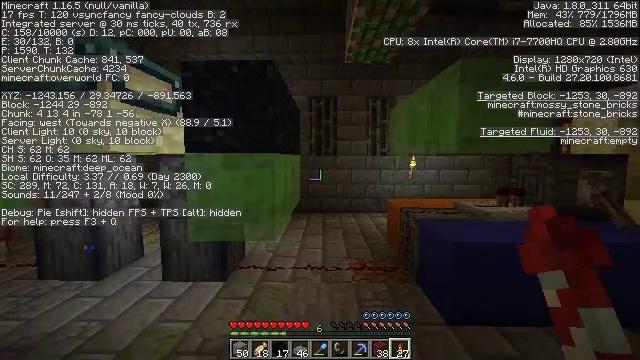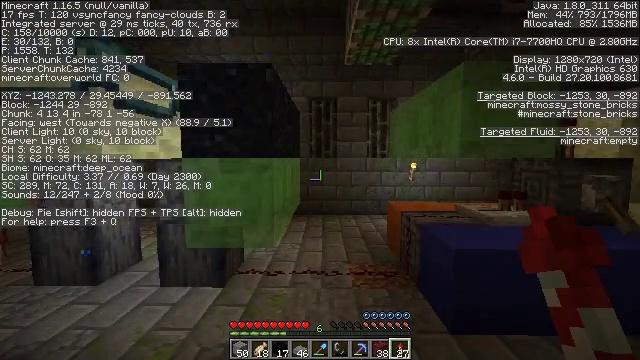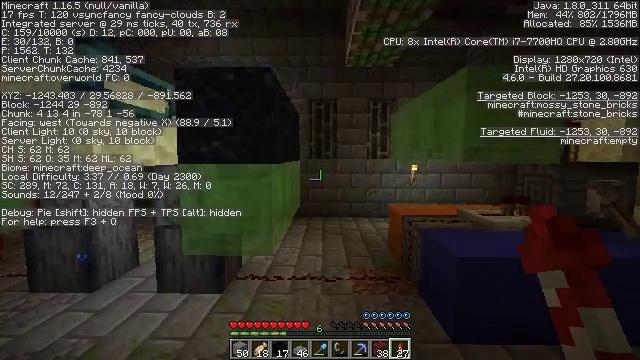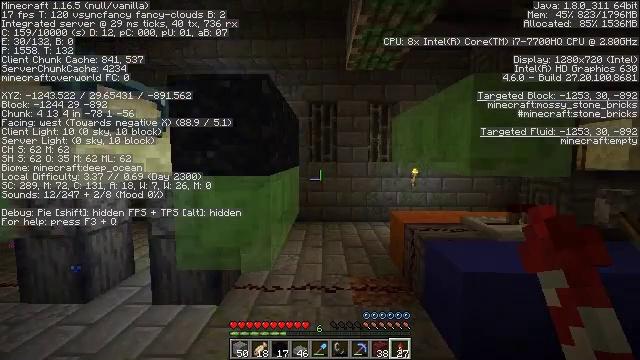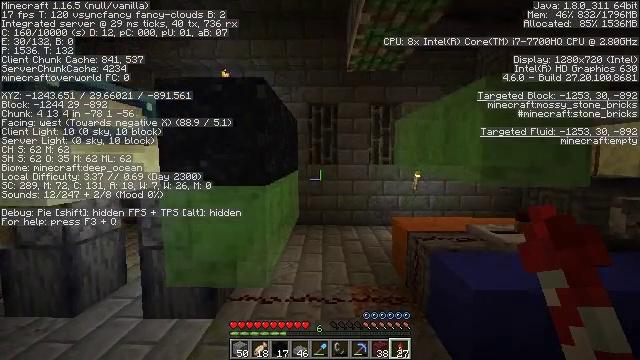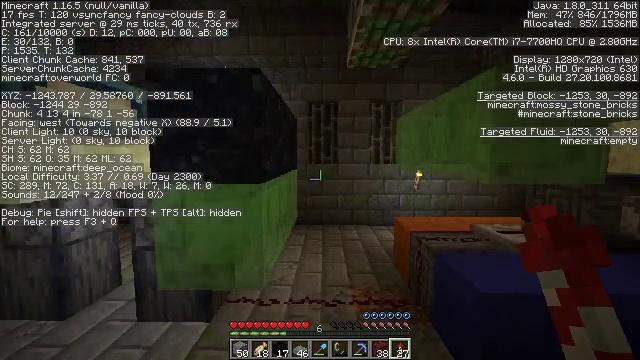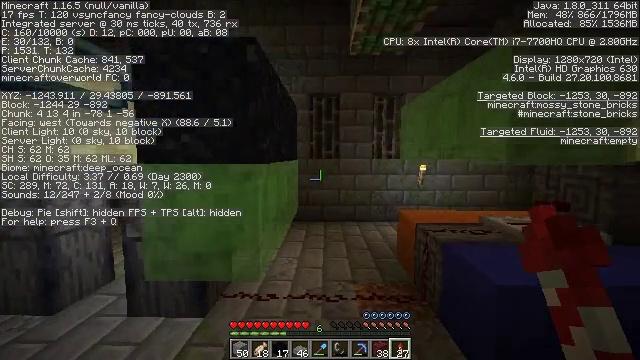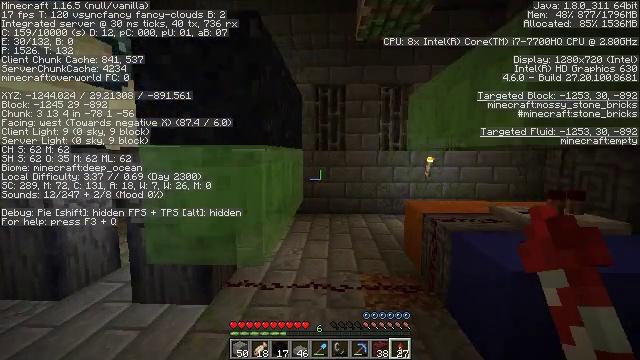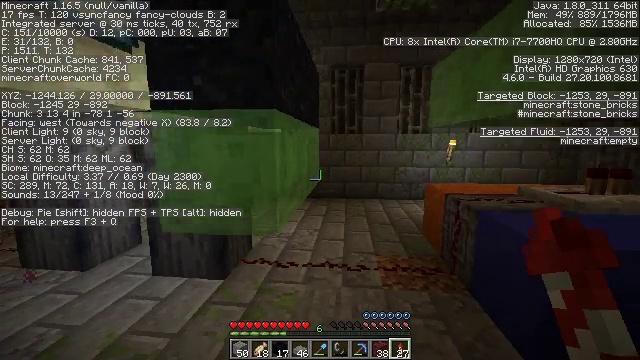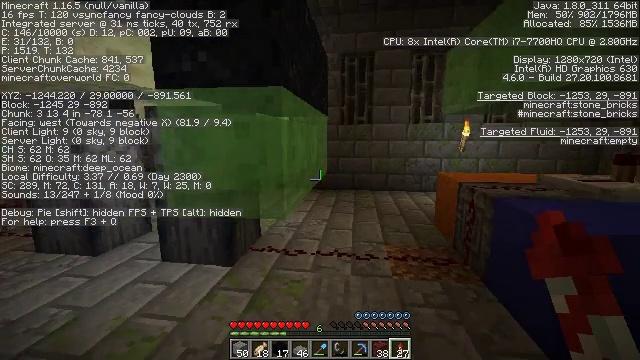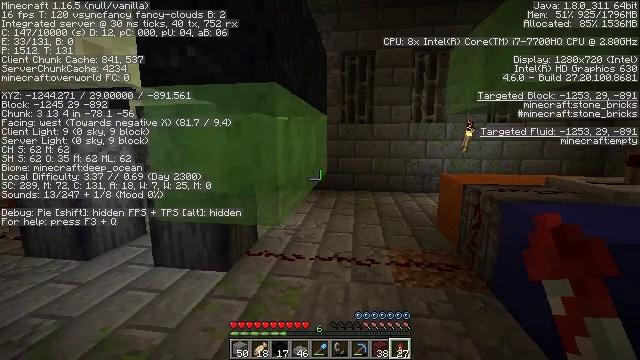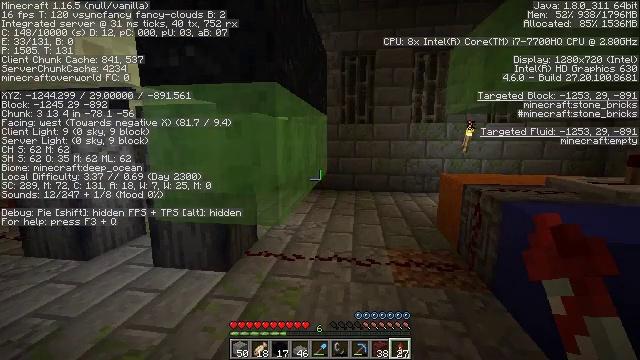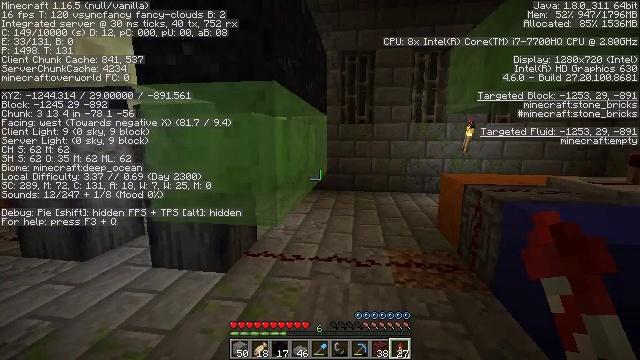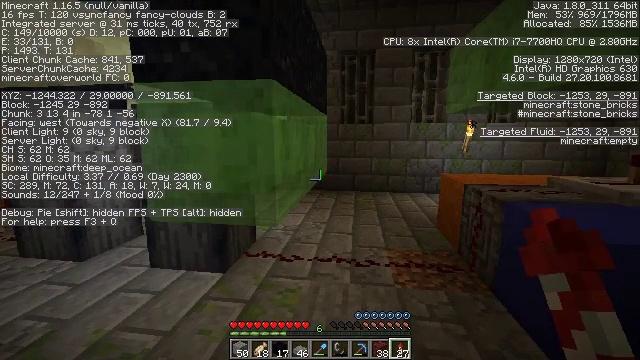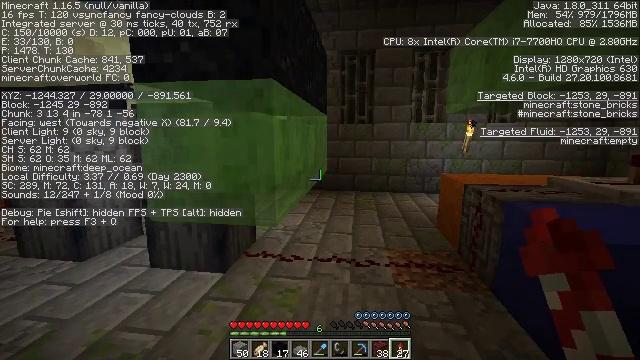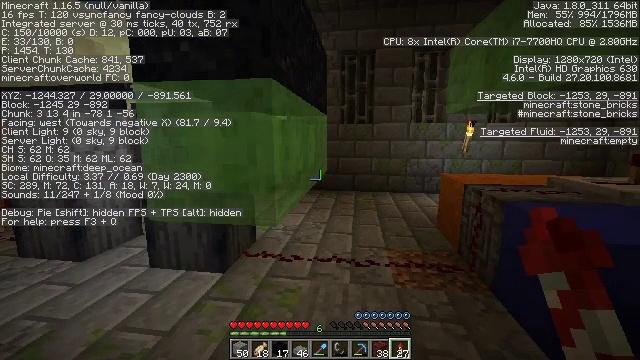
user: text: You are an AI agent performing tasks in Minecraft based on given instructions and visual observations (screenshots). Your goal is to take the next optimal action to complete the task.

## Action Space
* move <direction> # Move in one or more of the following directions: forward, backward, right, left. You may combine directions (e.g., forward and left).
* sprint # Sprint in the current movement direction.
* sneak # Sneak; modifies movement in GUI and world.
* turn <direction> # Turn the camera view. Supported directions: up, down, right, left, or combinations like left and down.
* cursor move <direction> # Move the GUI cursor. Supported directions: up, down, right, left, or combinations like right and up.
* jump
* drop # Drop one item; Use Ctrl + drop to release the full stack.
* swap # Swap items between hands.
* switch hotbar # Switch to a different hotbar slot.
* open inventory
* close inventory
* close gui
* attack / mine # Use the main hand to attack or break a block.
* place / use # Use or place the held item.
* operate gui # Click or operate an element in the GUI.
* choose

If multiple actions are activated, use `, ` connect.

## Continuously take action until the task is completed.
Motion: motion action
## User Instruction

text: Collect black concrete powder by breaking it.
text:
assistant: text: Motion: move forward, jump
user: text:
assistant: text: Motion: move forward, jump
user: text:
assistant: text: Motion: move forward, jump
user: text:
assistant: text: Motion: move forward, jump
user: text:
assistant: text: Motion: move forward
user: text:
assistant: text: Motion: no_op
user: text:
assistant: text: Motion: turn left
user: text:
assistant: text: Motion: turn left and down
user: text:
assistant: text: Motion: turn left and down
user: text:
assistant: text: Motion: no_op
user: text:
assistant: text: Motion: no_op
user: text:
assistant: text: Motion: no_op
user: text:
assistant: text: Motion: no_op
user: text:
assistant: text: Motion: no_op
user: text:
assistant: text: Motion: no_op
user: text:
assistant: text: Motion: no_op
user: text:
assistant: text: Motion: no_op
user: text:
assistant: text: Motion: no_op
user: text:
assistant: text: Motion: no_op
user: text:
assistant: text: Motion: no_op
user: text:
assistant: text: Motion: no_op
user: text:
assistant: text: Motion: no_op
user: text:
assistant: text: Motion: no_op
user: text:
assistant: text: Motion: no_op
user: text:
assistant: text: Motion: no_op
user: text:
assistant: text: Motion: no_op
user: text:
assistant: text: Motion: no_op
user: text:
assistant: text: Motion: no_op
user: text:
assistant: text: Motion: no_op
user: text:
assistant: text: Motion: no_op